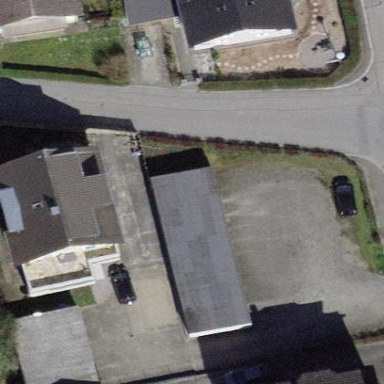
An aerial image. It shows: Group of garages.